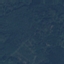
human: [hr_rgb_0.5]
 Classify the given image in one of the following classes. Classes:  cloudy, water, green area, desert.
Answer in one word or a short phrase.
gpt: green area